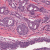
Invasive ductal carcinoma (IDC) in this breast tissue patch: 1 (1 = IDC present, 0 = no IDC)